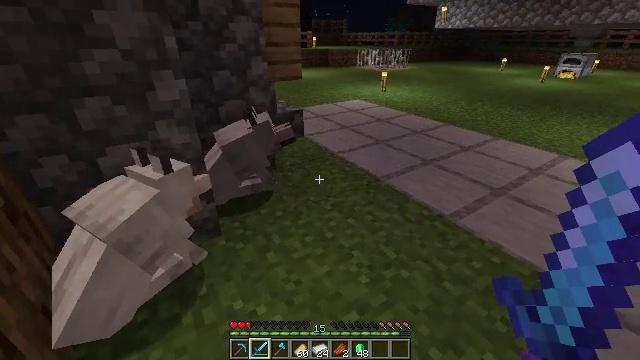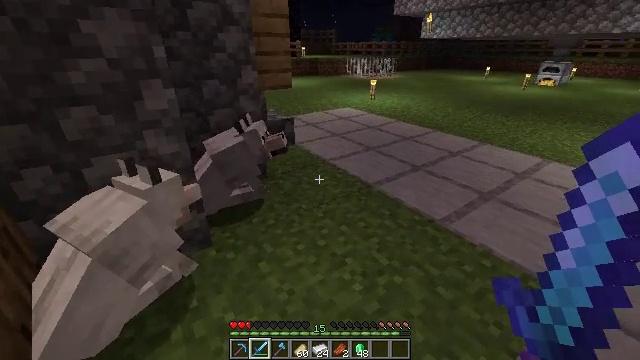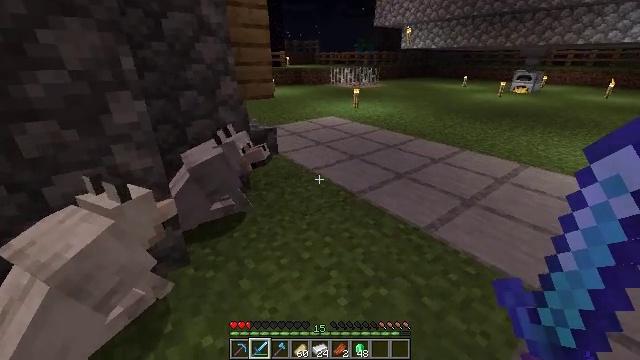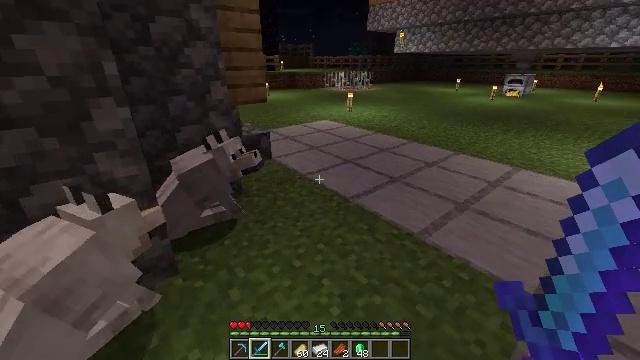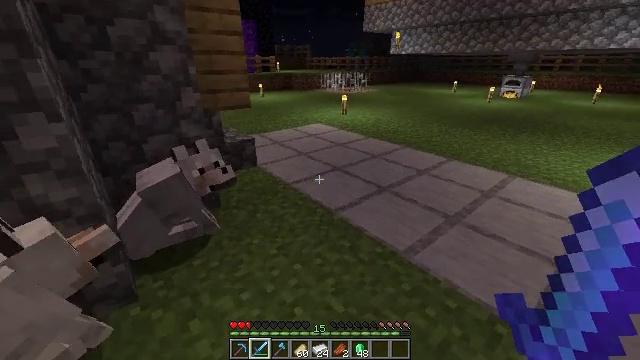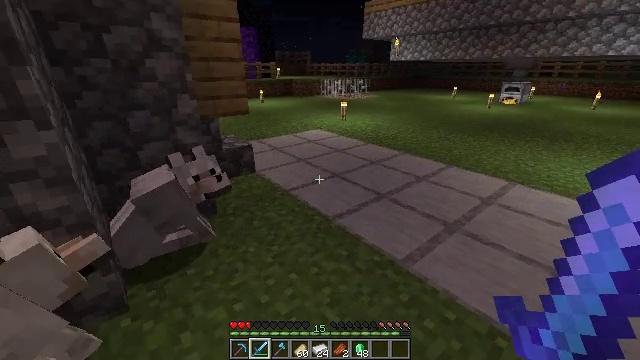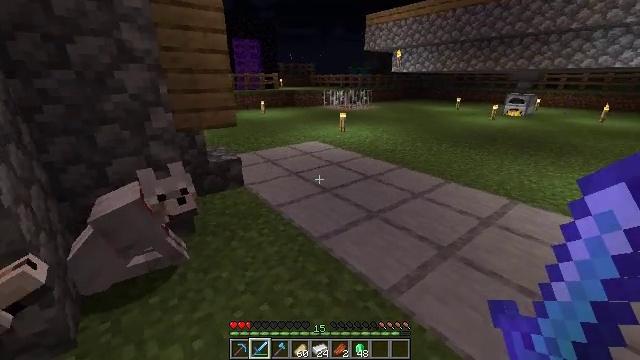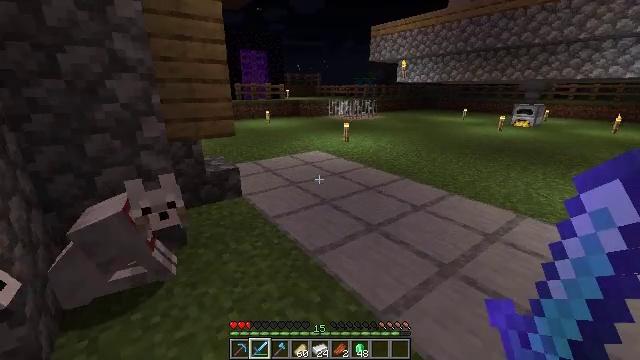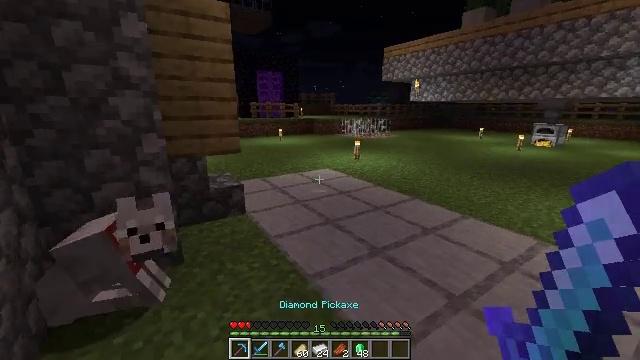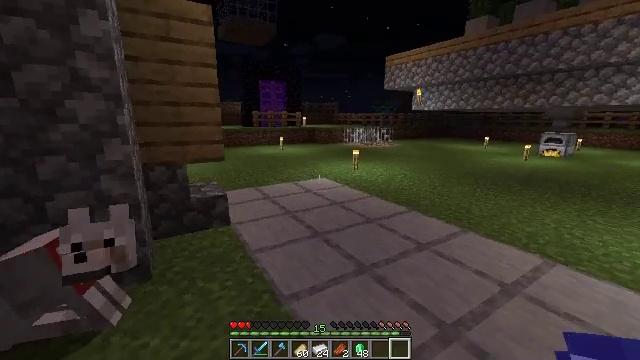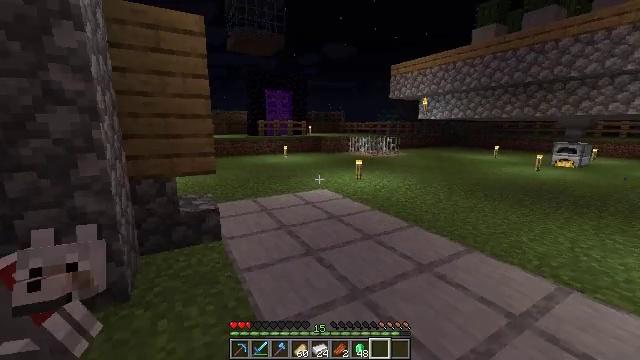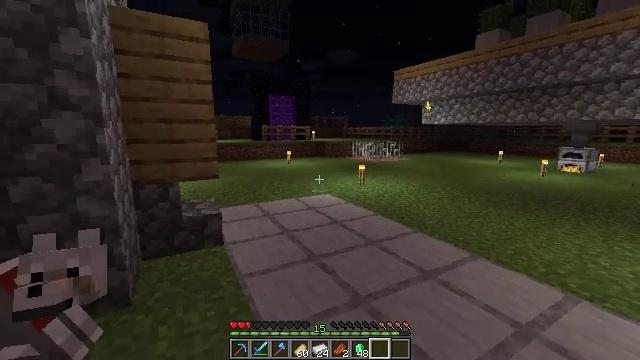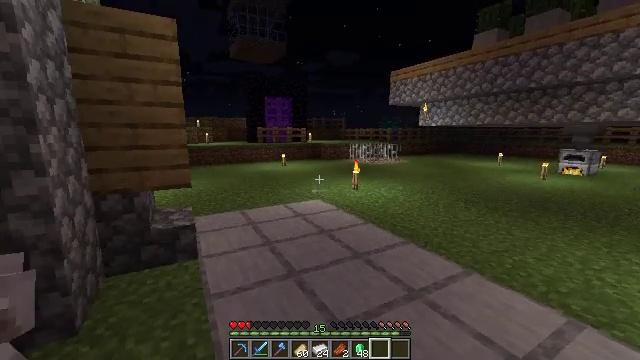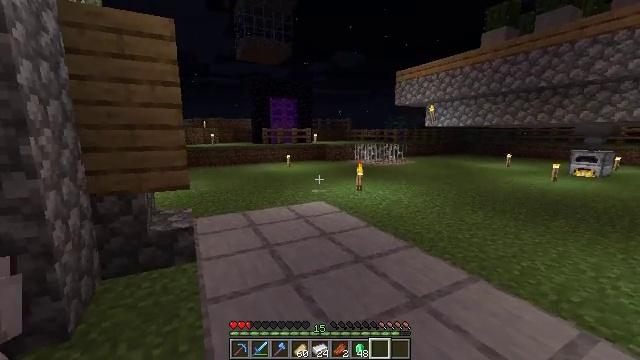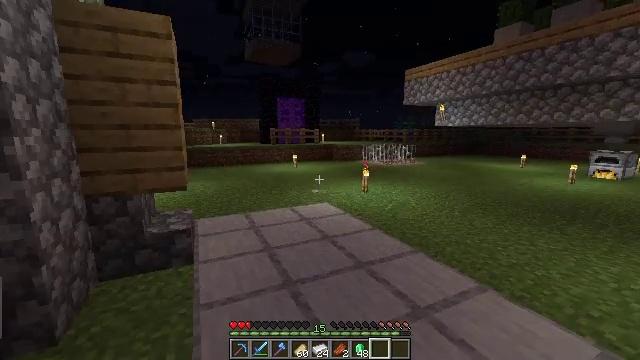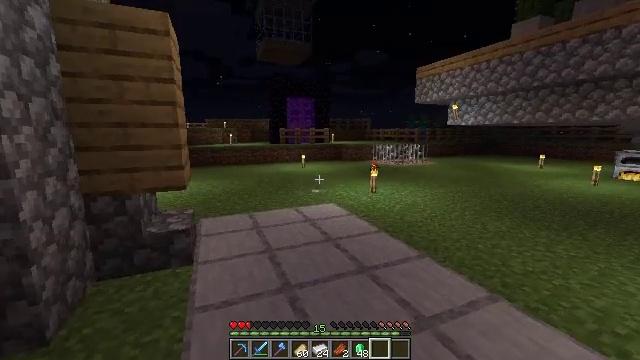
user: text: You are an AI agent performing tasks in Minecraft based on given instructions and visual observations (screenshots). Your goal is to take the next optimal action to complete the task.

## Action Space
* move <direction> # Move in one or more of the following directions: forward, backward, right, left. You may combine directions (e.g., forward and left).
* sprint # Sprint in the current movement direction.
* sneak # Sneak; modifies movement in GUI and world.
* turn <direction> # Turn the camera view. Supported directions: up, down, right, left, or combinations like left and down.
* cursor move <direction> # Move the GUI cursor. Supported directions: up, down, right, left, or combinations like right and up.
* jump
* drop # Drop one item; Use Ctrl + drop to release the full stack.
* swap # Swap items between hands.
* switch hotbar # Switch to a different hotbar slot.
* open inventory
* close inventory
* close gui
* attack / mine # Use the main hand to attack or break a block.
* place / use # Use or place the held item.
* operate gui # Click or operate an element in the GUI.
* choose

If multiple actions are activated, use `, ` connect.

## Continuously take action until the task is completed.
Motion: motion action
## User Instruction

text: Mine planks.
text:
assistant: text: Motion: turn right and up
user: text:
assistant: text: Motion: move forward and move right, turn right and up
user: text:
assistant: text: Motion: move forward and move right, turn right
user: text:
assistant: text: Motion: move forward and move right
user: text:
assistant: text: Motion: move forward and move right, turn up
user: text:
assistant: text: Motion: move forward and move right, turn left and up
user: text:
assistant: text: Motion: move forward and move right, turn left and up
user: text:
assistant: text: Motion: move forward and move right, turn left and up
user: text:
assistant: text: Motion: move forward and move right, turn left and up
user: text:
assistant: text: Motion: move forward and move right, turn left and up
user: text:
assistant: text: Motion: move forward and move right, turn up
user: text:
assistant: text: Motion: move forward and move right
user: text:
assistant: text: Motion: move forward and move right, turn left
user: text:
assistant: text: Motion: move forward and move right, turn left
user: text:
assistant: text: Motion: move forward and move right, turn left
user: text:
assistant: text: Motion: move forward and move right, turn left
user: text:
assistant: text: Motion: move forward and move right, turn left
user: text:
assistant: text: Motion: move forward and move right, turn left
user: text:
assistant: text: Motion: move forward and move right, turn left and up
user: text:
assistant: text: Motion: move forward and move right, turn left and up
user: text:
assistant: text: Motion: move forward and move right, turn left and up
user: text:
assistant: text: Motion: move forward and move right, turn left and up
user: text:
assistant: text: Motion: move forward and move right, turn left
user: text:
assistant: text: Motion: move forward and move right, turn left
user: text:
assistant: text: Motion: move forward and move right, turn left and down
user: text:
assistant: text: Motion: move right, turn left
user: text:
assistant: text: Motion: no_op
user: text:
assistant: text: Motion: no_op
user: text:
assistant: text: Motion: no_op
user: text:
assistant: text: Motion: no_op